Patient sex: M
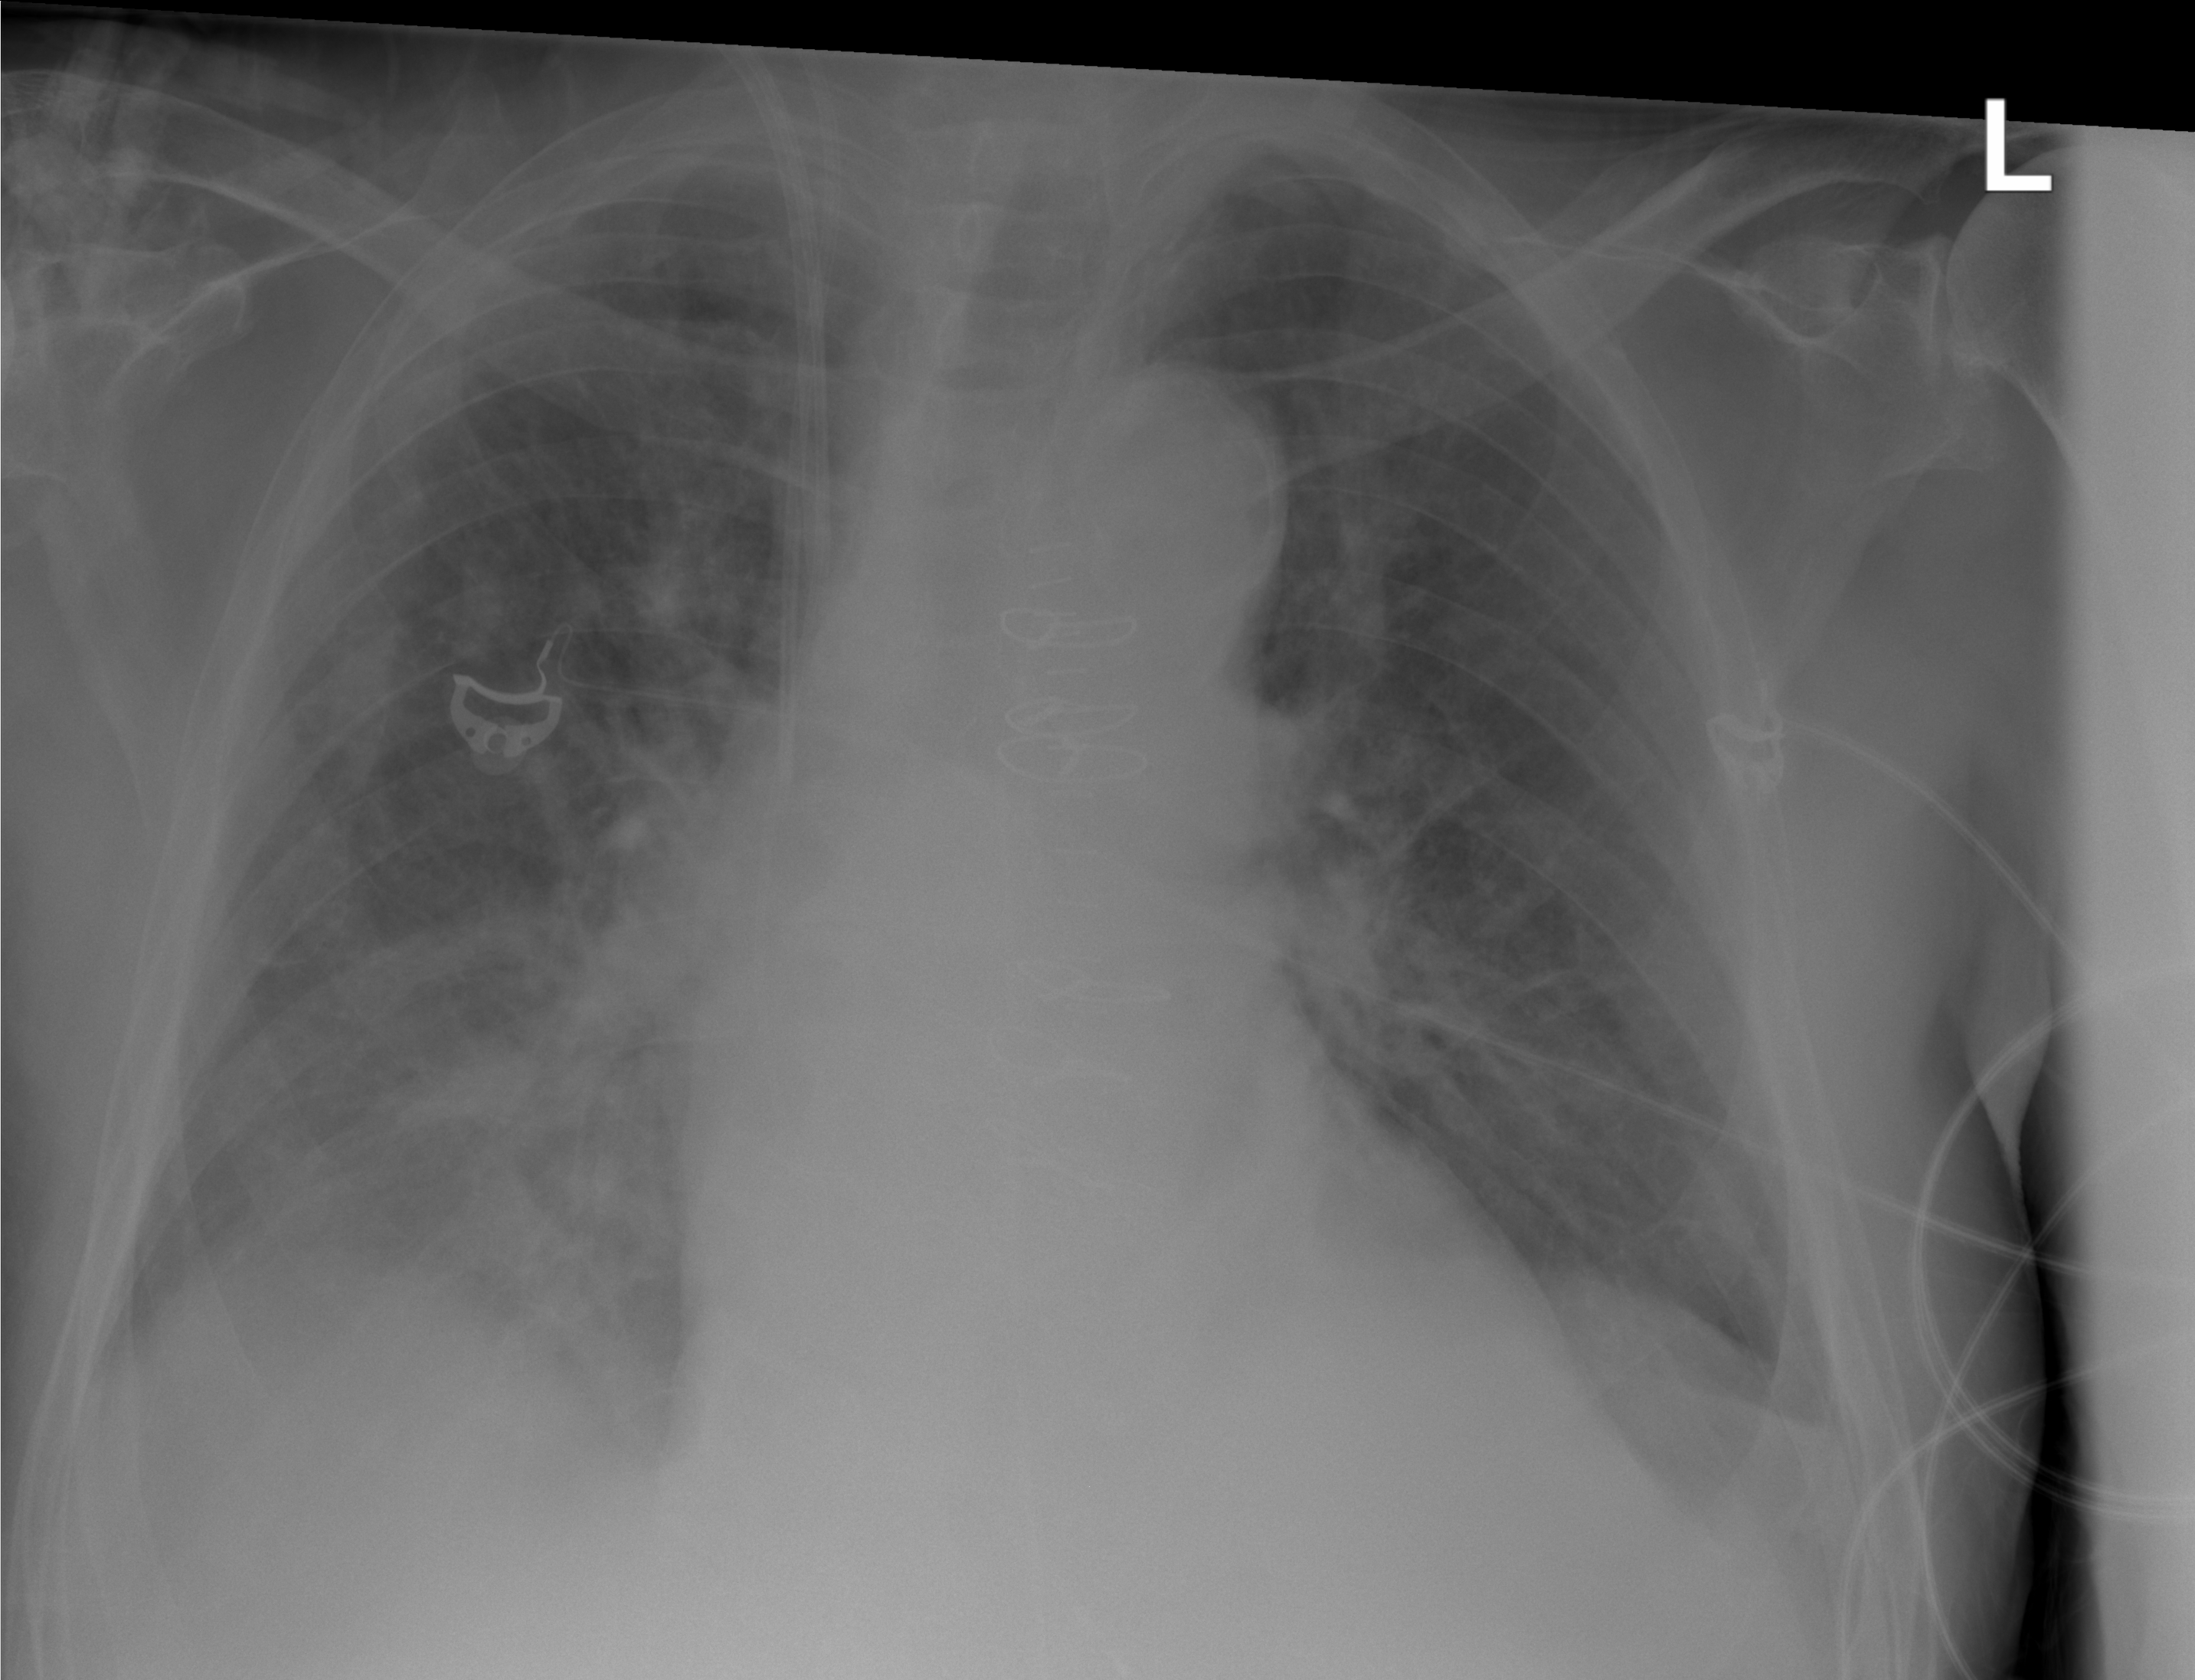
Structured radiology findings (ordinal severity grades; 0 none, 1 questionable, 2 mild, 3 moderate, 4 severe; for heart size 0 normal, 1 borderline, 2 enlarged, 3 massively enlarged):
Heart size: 2
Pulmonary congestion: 2
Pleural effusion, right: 2
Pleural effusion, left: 0
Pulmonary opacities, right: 1
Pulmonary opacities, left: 0
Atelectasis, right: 0
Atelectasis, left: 0